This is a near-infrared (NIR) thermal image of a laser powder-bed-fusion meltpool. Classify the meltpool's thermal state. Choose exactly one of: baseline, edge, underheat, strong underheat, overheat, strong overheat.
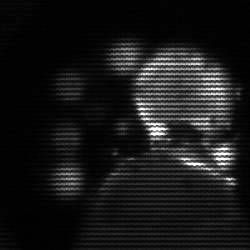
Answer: baseline